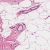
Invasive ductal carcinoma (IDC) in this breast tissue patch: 0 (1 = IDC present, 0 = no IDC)